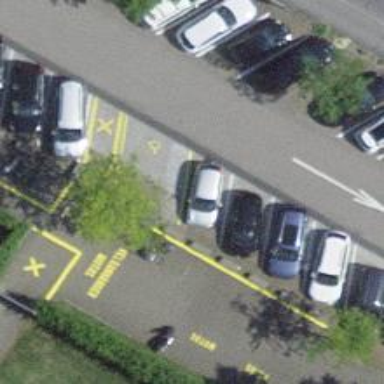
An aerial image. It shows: Motorcycle parking area.